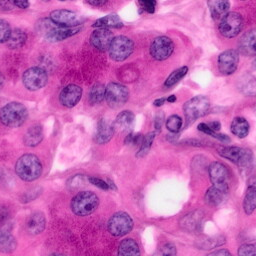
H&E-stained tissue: Pancreatic